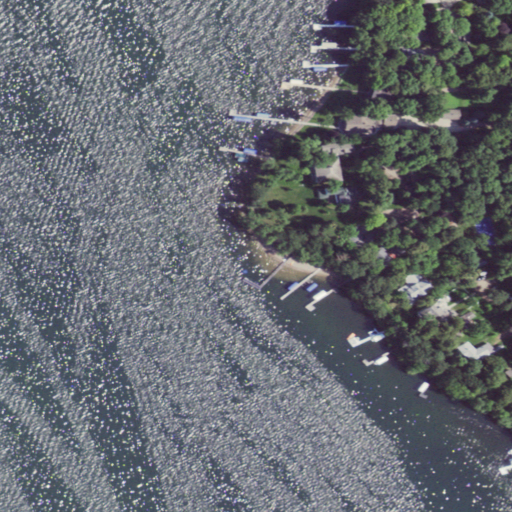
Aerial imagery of cape in Iowa named Omaha Point containing open water, mixed forest, herbaceous wetlands, open development, grassland, and low intensity development